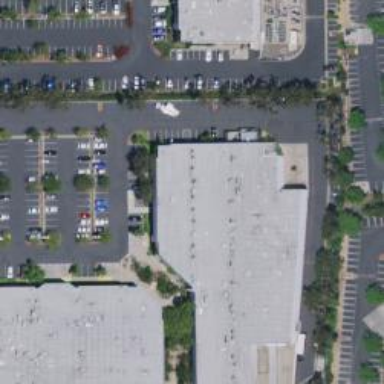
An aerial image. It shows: Industrial building.